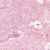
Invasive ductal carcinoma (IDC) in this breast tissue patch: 0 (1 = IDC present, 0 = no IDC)